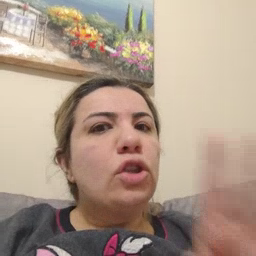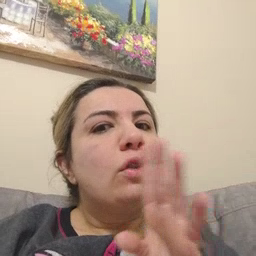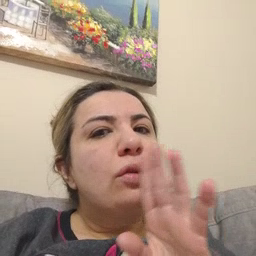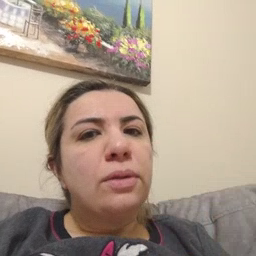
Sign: talk